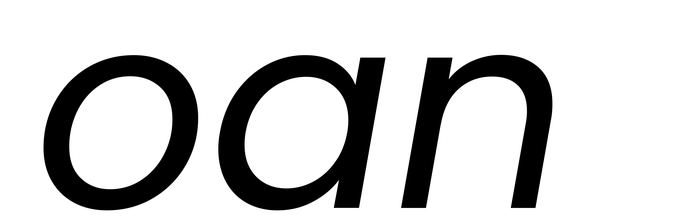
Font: Poppins-Italic